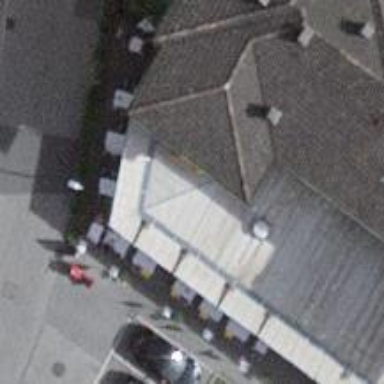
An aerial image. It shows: Restaurant.